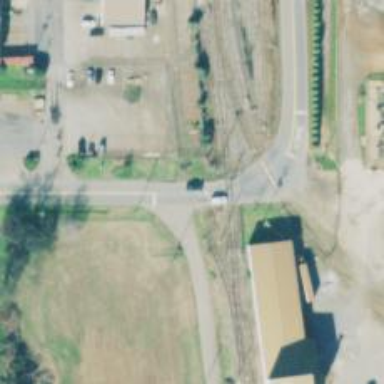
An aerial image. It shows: Uncontrolled crossing.